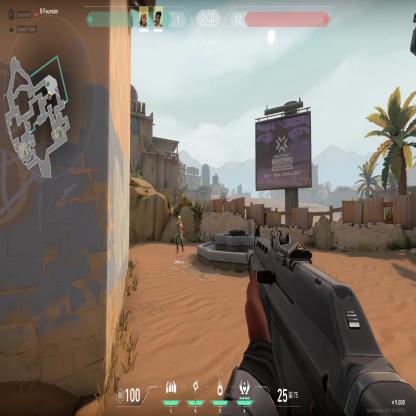
Label: teammate